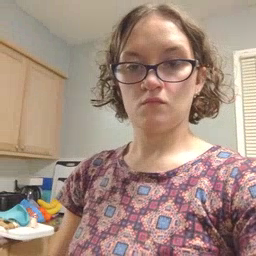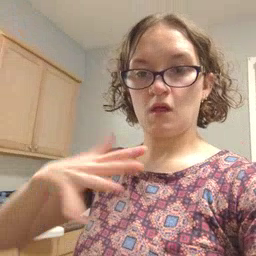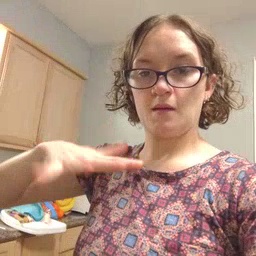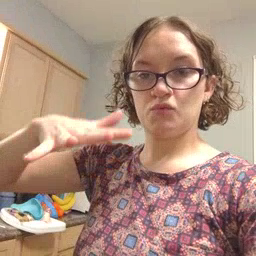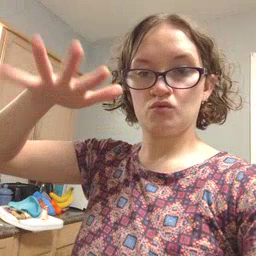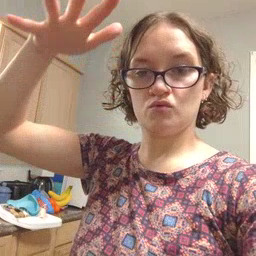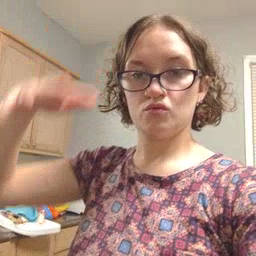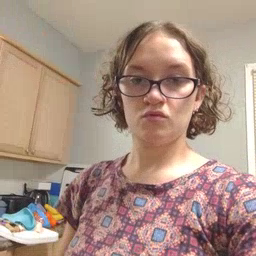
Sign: helicopter